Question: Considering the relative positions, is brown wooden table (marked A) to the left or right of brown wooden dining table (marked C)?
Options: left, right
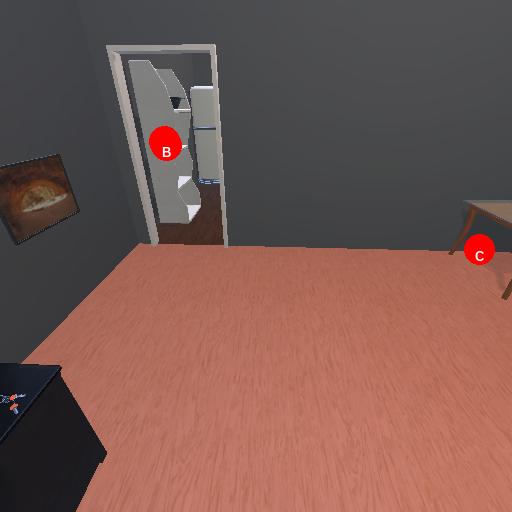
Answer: left